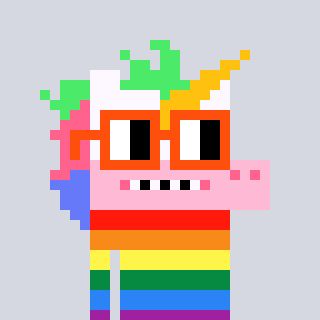
a pixel art character with square orange glasses, a unicorn-shaped head and a red-colored body on a cool background